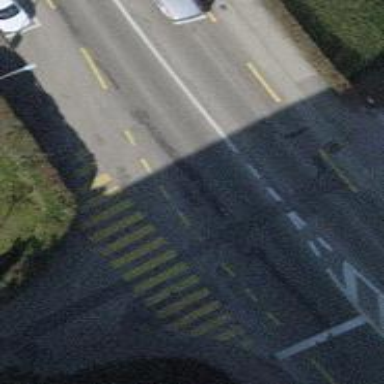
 and sidewalks on both sides. There is cycle lane on both sides of the road."